Field crop: maize
Growth stage: 1
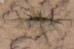
Species: lolium